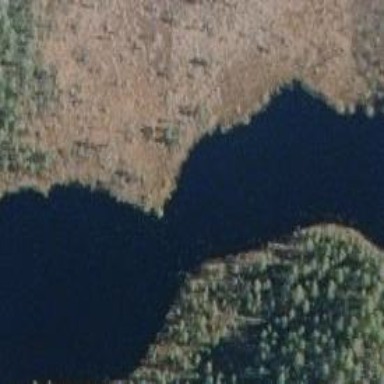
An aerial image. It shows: Serene lake surrounded by nature.